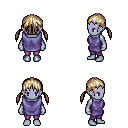
a pixel art fantasy rpg character, female body template, dark elf, purple skin, chain tabard jacket, magenta pants, white blonde twin-tailed hairstyle, four views (front, back, left, right), 2x2 character sprite sheet, small pixel art, hard edges, no anti-aliasing